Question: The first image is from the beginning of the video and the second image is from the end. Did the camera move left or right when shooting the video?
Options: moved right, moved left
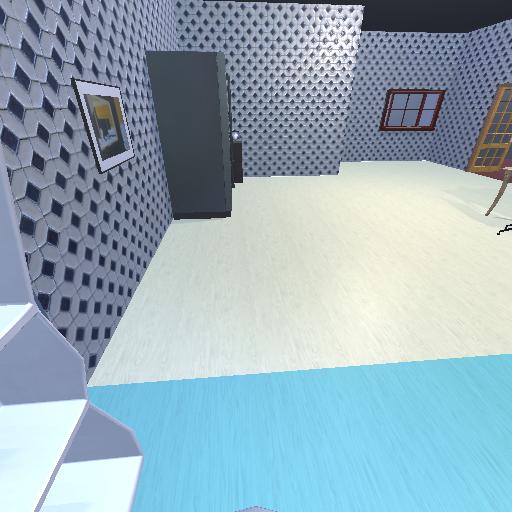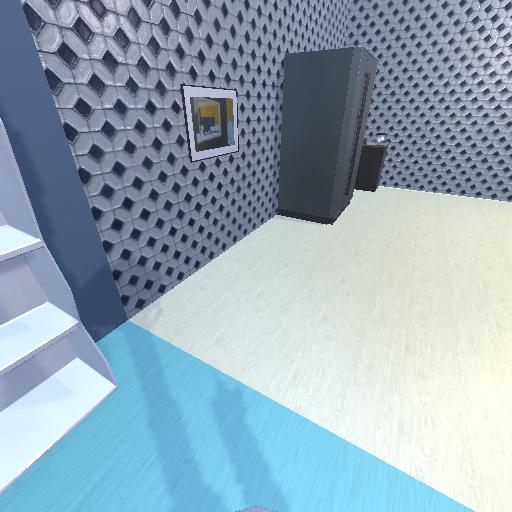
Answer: moved right